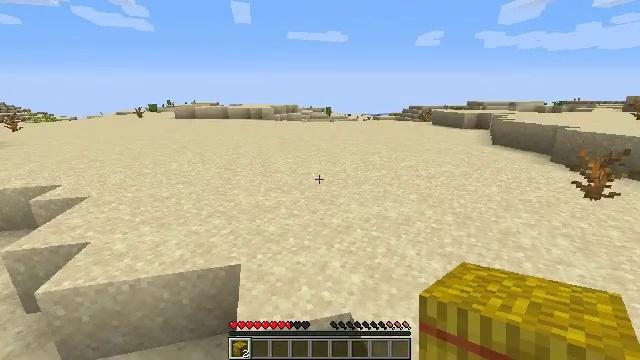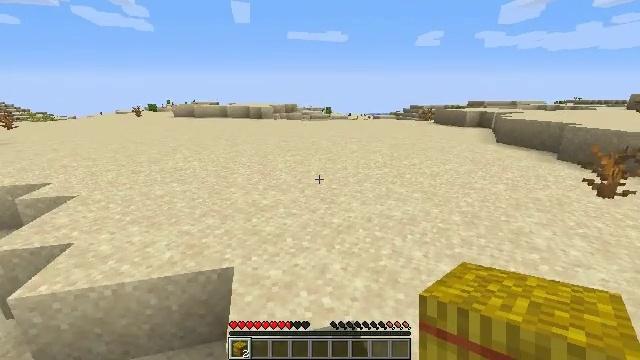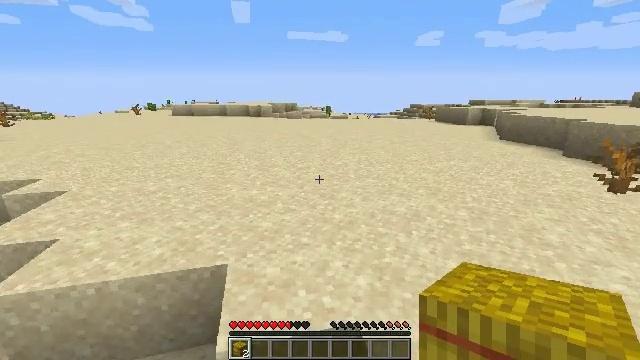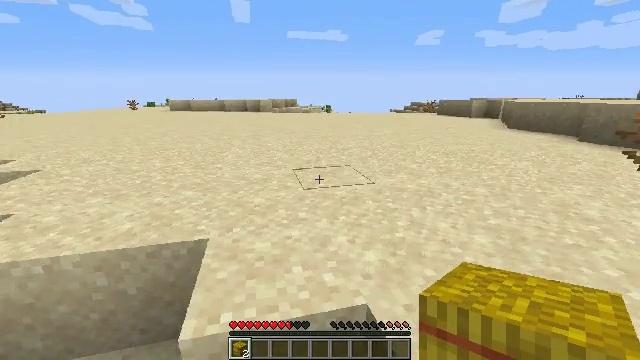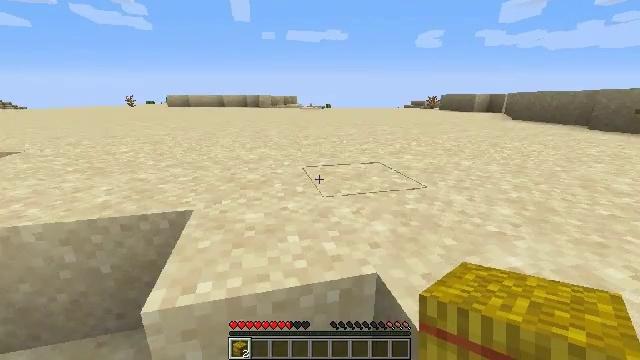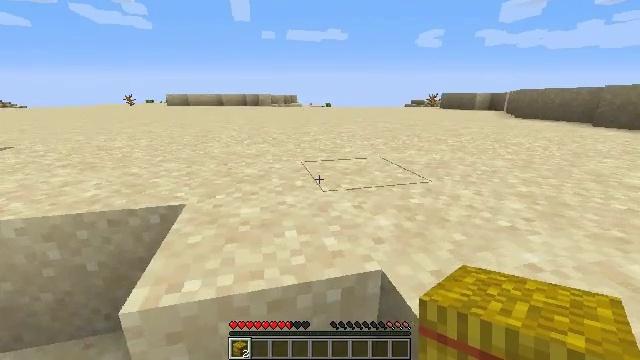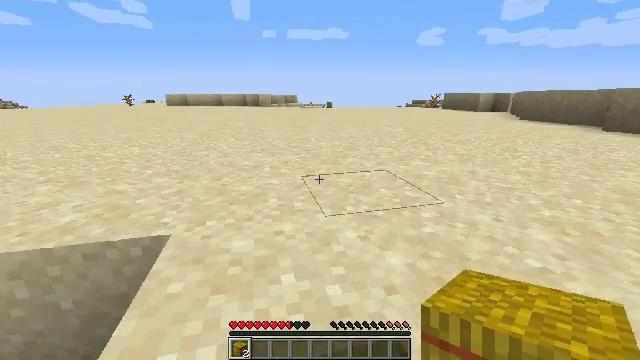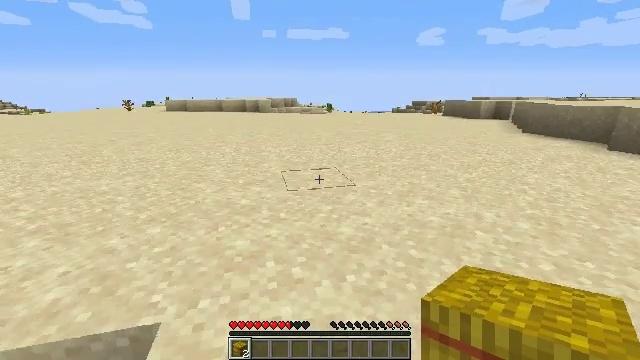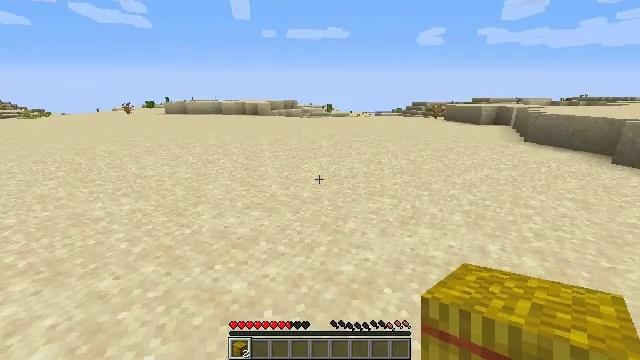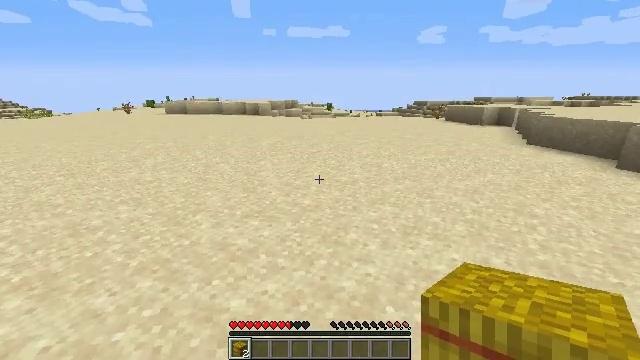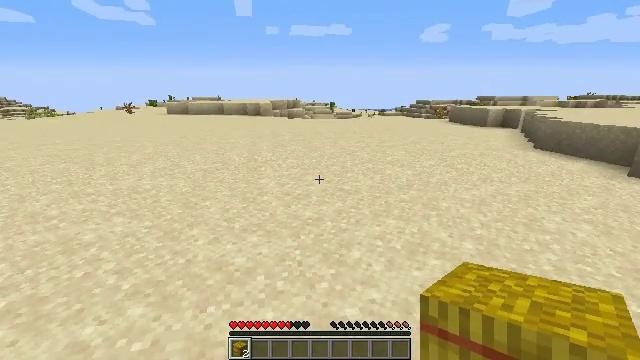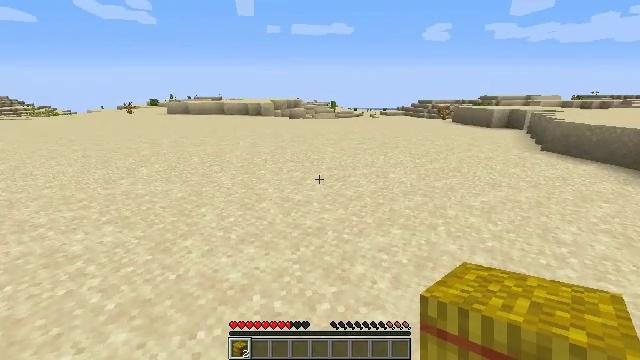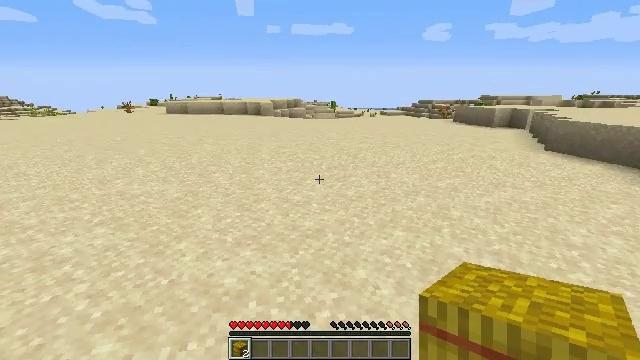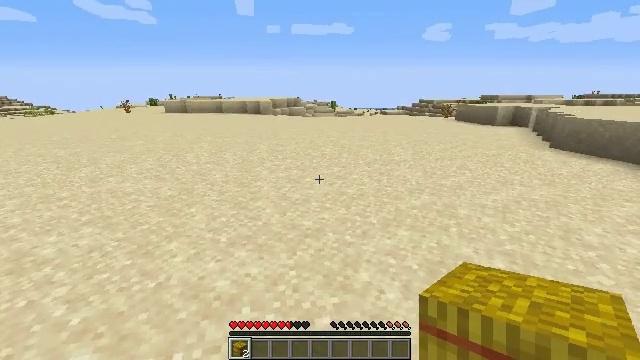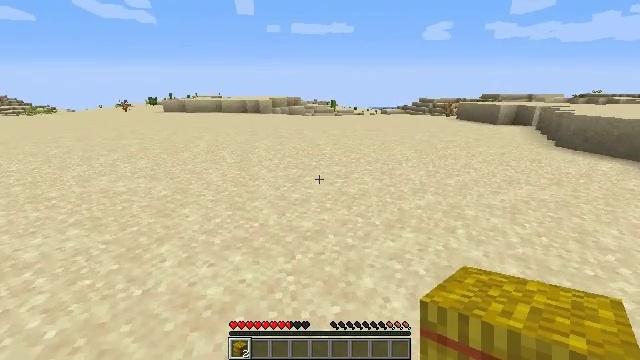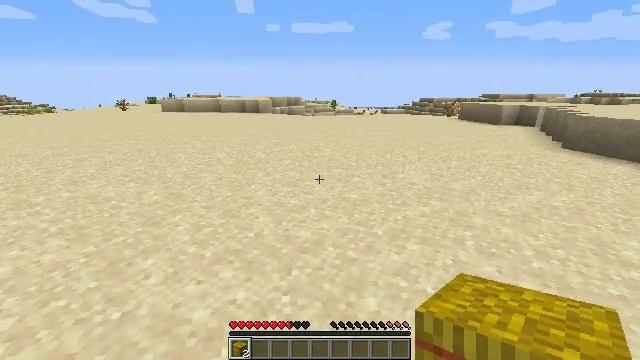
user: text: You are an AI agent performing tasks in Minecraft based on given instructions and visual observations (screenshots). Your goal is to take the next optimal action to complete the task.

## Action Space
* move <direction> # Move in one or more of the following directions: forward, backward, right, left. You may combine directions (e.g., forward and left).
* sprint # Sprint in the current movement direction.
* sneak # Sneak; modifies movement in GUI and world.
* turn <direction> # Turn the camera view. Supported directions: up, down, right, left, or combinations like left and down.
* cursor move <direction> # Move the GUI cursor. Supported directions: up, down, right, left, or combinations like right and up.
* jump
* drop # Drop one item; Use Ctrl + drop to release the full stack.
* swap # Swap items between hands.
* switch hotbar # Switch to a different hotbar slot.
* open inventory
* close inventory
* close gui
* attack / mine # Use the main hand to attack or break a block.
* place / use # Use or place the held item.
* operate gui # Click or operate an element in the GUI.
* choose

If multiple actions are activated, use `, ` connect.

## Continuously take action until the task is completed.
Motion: motion action
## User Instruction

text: Drop a hay block.
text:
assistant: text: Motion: move forward, sprint, jump
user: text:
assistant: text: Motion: move forward, sprint, jump
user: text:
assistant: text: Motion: move forward, sprint, jump
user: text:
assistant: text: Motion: move forward, sprint, jump
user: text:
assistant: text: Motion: move forward, sprint, jump
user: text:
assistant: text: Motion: move forward, sprint, jump
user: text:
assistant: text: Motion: move forward, sprint, jump
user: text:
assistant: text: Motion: move forward, sprint, jump
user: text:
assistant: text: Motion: move forward, sprint, jump
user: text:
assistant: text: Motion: move forward, sprint, jump
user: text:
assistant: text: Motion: move forward, sprint, jump
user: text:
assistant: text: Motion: move forward, sprint, jump
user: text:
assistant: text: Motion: move forward, sprint, jump
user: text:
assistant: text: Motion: move forward, sprint, jump
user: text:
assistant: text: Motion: move forward, sprint, jump
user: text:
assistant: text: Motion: move forward, sprint, jump
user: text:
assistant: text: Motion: move forward and move right, sprint, turn left, jump
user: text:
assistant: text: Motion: move forward and move right, sprint, turn left and down, jump
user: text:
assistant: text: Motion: move forward and move right, sprint, turn left, jump
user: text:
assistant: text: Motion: move forward and move right, sprint, turn left, jump
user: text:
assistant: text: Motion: move forward and move right, sprint, jump
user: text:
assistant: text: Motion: move forward and move right, sprint, jump
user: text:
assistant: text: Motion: move forward and move right, sprint, jump
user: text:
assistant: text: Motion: move forward and move right, sprint, jump
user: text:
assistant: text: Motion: move forward and move right, sprint, jump
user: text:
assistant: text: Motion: move forward and move right, sprint, jump
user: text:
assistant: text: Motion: move forward and move right, sprint, jump
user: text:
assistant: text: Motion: move forward and move right, sprint, jump
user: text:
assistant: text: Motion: move forward and move right, sprint, jump
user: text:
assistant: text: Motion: move forward and move right, sprint, jump